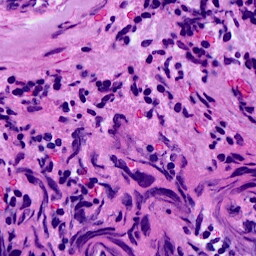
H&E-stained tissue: Breast